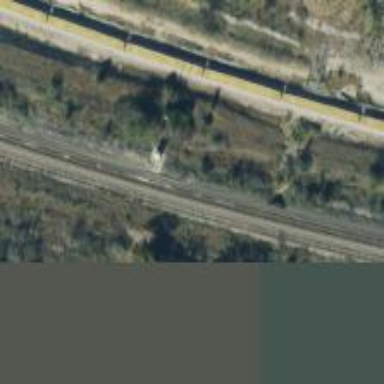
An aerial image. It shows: Disused railway.